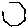
Label: hexagon